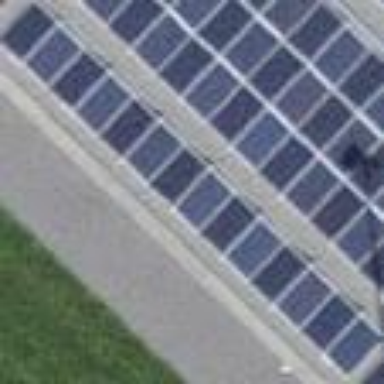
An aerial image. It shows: Solar power generator using photovoltaic panels.